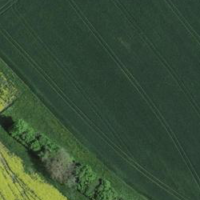
EUNIS habitat code: 52
Species observed at this site:
Juglans regia